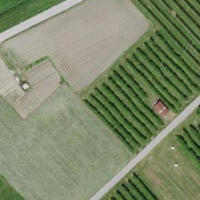
EUNIS habitat code: 24
Species observed at this site:
Fagopyrum esculentum